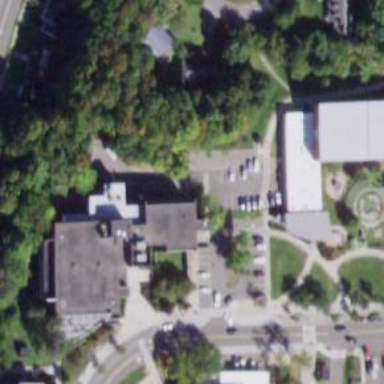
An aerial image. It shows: College building.